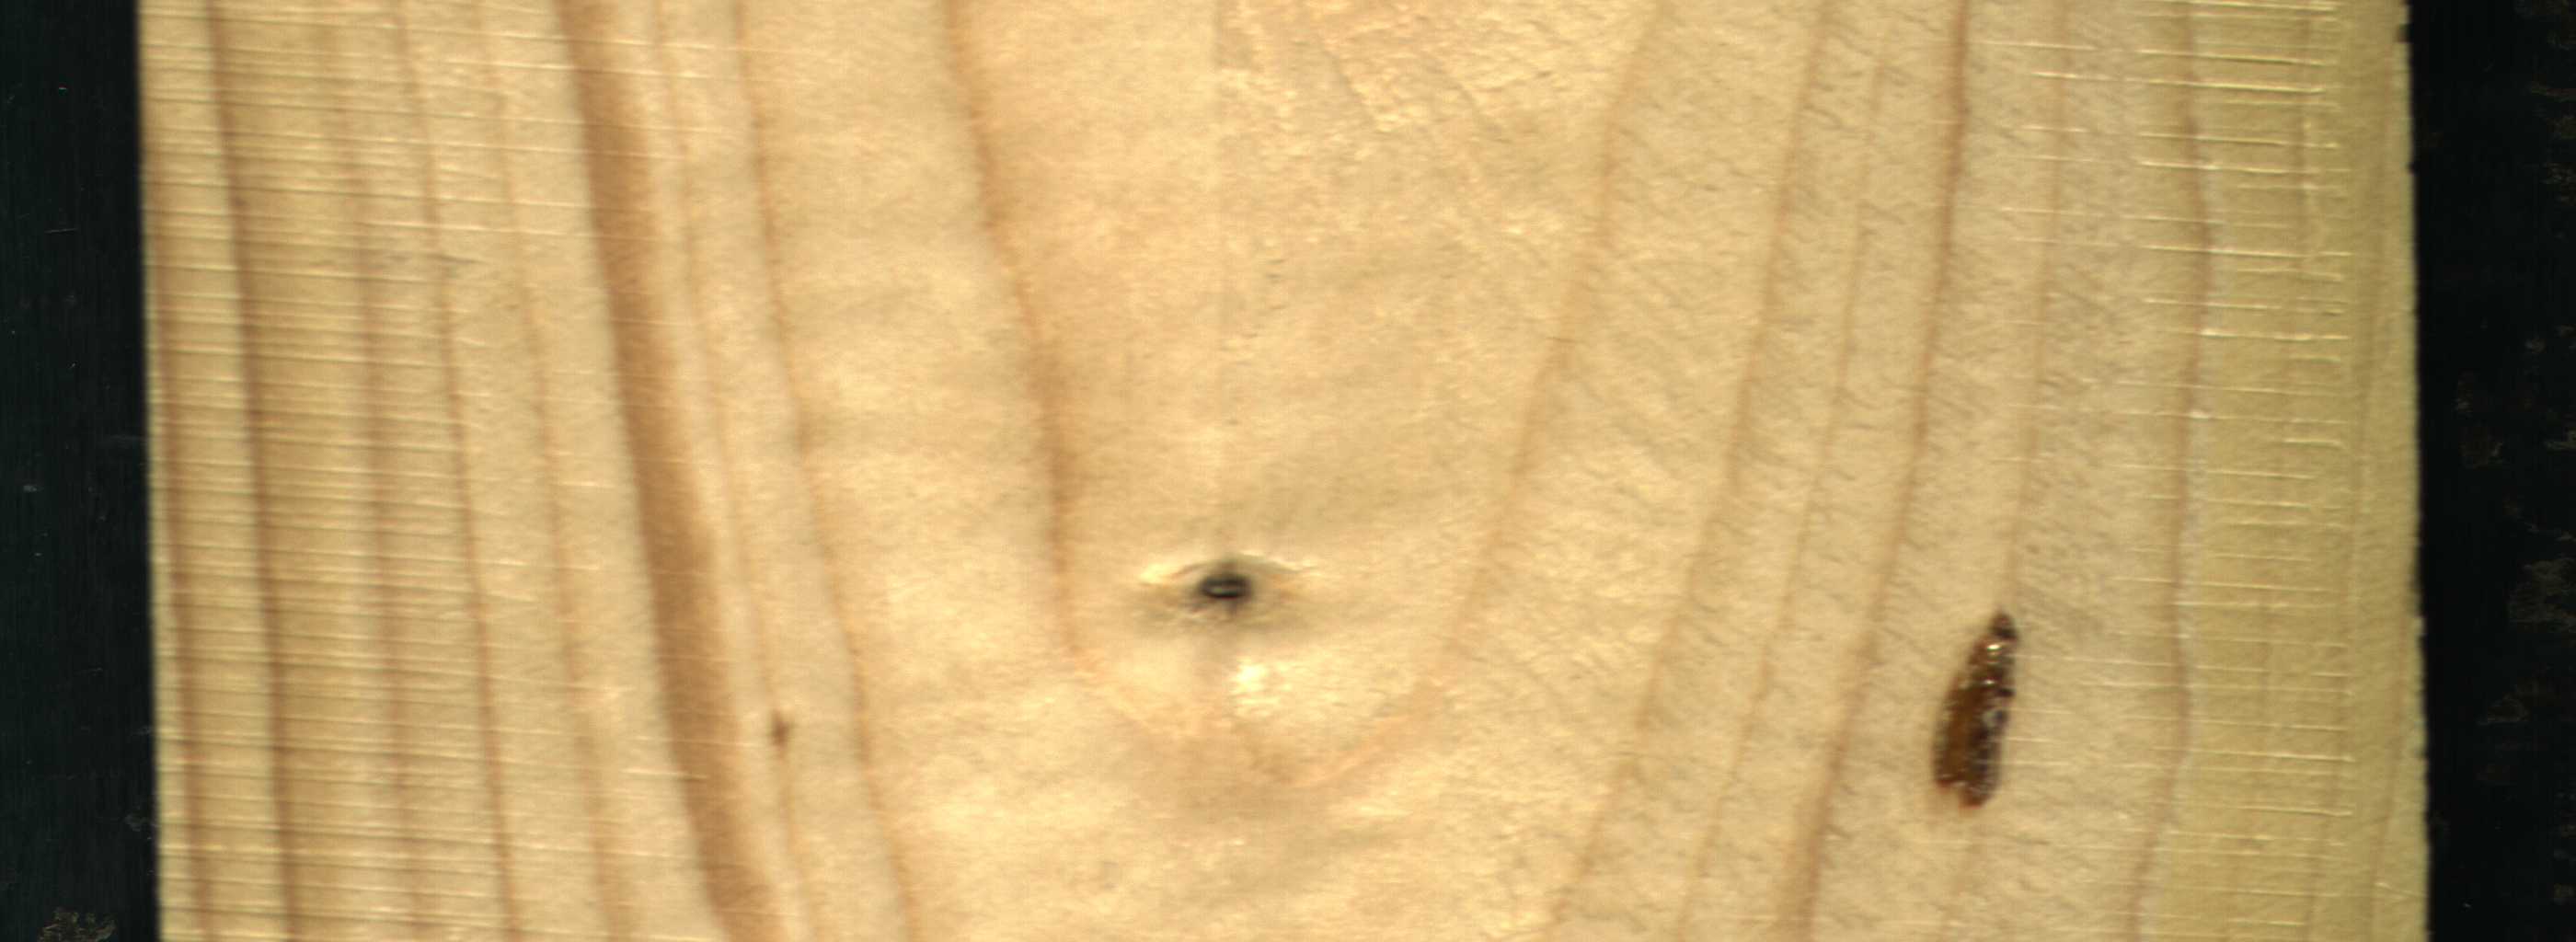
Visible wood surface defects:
resin
Dead_Knot